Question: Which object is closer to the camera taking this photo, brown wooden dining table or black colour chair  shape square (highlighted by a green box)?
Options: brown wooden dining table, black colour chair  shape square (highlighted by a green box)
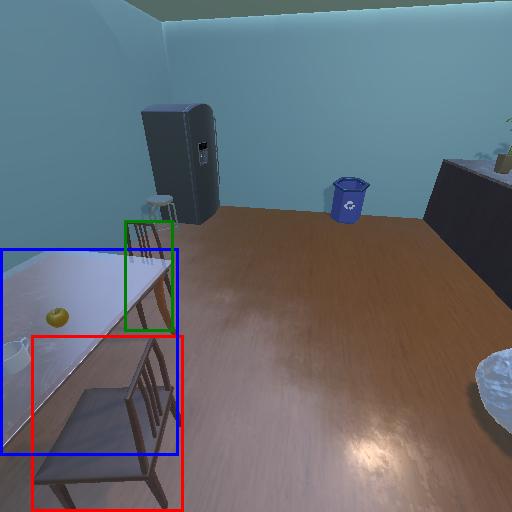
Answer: brown wooden dining table